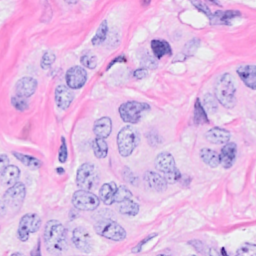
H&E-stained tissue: Breast